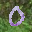
Label: 0